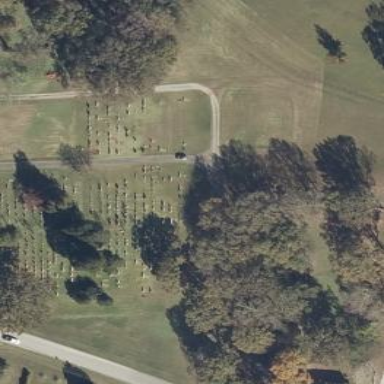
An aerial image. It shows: Graveyard.